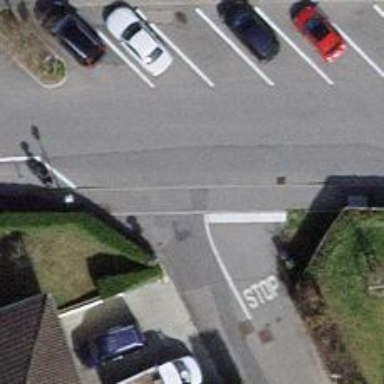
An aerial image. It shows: Asphalt road in residential area.